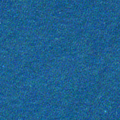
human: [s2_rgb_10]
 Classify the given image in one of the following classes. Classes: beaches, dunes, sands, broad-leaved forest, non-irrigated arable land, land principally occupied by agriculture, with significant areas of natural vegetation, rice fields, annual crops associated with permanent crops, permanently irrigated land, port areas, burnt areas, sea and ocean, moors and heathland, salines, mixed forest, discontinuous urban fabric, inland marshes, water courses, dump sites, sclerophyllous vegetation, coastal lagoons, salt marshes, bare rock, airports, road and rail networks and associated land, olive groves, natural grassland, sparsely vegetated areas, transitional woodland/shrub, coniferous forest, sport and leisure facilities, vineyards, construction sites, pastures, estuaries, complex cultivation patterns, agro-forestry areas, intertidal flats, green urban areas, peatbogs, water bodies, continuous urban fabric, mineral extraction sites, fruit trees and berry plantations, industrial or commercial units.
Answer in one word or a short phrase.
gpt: sea and ocean